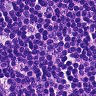
Metastatic tissue present: no